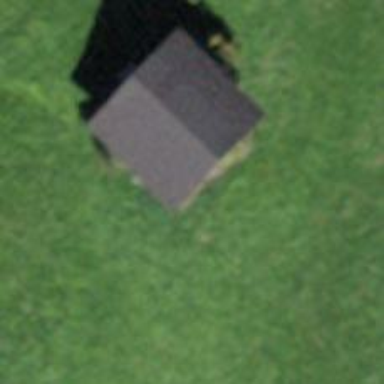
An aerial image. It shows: Barn.